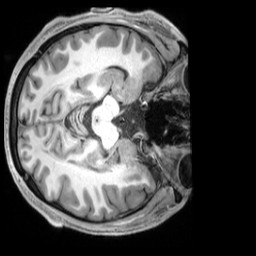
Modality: T1w
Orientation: axial
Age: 28
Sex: male
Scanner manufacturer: siemens
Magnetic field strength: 3 T
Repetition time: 2.3 s
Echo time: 0.00229 s